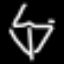
Label: diamond